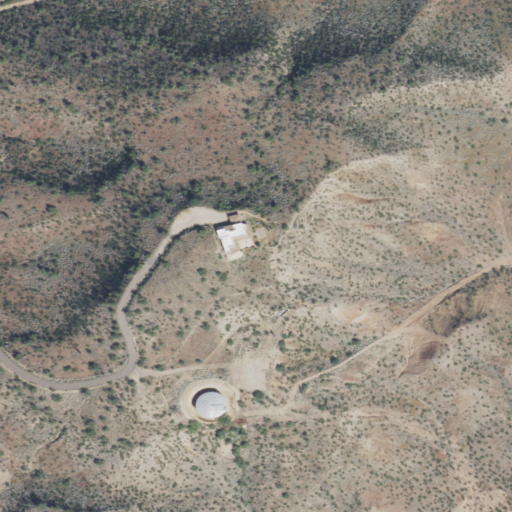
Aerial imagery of mountain in Arizona named Asher Hills containing shrub, open development, low intensity development, and medium intensity development